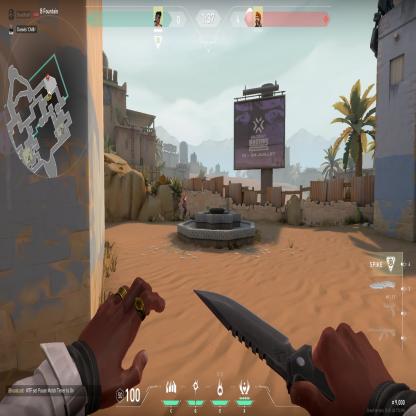
Label: enemy